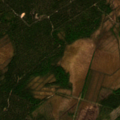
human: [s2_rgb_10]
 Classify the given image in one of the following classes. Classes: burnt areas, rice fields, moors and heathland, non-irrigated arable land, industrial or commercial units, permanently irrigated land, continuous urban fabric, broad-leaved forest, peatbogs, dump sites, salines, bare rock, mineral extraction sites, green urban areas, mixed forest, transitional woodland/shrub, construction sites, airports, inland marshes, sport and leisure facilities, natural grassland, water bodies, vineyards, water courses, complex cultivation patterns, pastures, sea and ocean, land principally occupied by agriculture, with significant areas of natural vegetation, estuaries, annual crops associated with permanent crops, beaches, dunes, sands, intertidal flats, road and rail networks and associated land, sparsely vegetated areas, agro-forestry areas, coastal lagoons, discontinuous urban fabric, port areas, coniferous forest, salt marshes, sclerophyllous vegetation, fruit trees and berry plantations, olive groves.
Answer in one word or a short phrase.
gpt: coniferous forest, mixed forest, transitional woodland/shrub, peatbogs